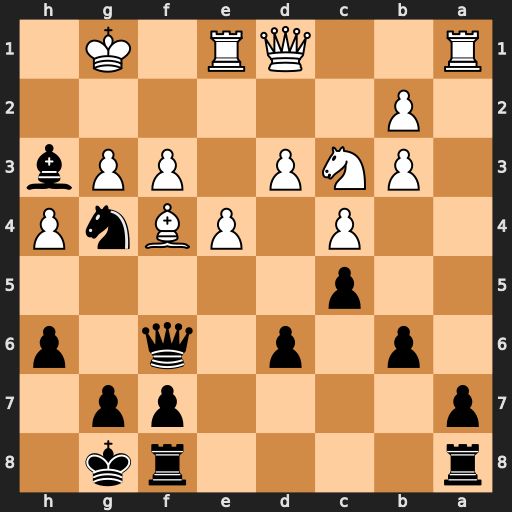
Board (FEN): r4rk1/p4pp1/1p1p1q1p/2p5/2P1PBnP/1PNP1PPb/1P6/R2QR1K1
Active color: b
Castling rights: -
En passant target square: -
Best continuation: Qd4+ Be3 Nxe3